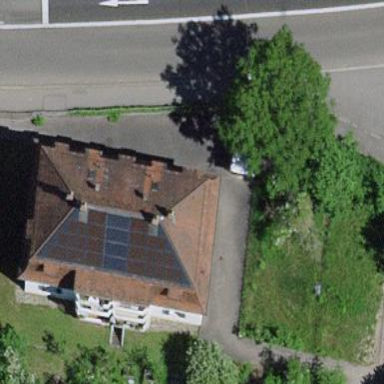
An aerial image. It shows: Detached building.